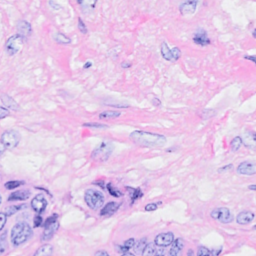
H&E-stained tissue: Breast